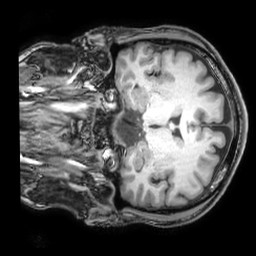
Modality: T1w
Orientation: coronal
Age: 50
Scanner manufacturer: philips
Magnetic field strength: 3 T
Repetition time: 0.007 s
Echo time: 0.003501 s